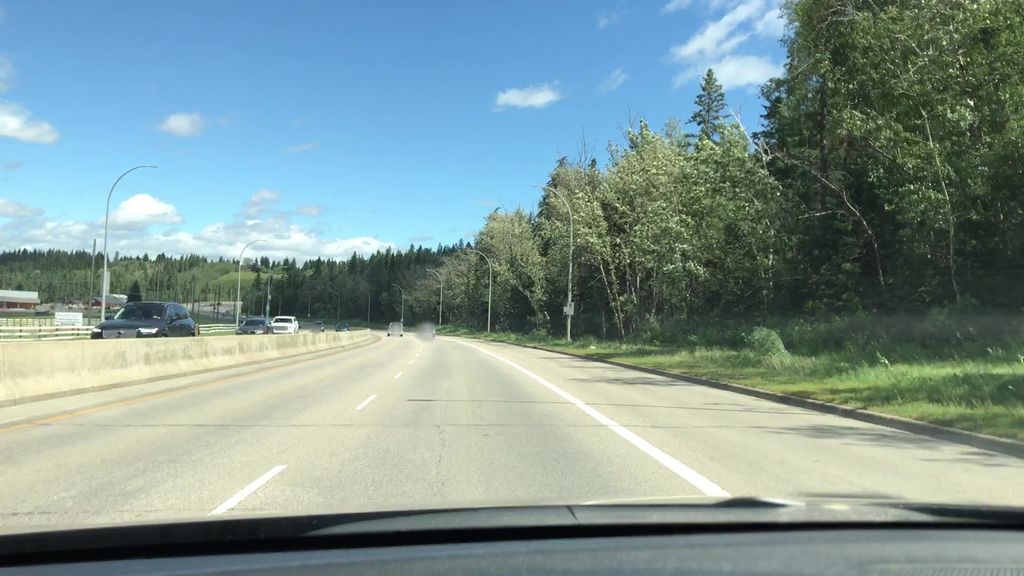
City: edmonton